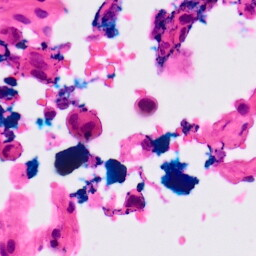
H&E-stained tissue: Lung